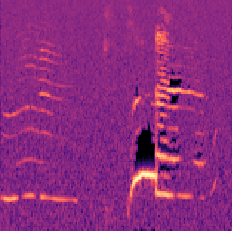
Sound class: Baby cry